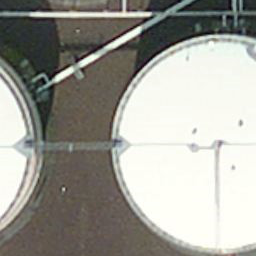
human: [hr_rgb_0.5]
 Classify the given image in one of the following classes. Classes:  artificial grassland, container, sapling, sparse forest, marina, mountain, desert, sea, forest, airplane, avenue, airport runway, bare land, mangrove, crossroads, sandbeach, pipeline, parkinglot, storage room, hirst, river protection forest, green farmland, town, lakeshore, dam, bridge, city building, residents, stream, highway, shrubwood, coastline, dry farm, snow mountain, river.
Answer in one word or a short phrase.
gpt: storage room